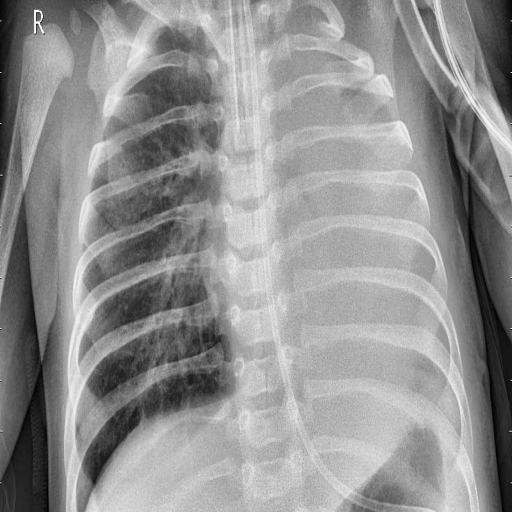
Finding: PNEUMONIA